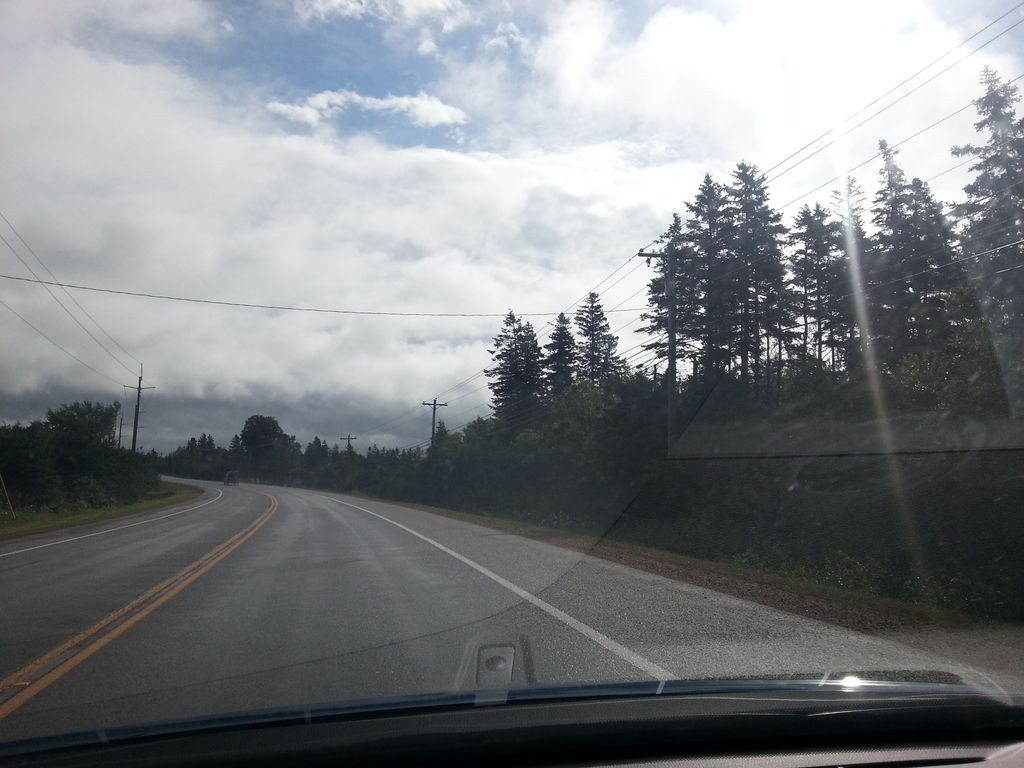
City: charlottetown